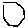
Label: hexagon